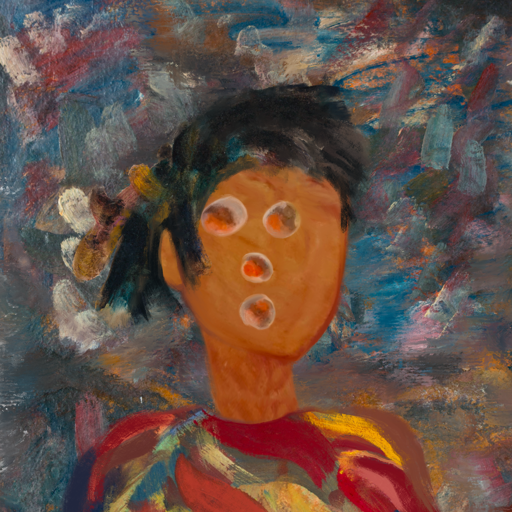
Background: Boggyland, Head And Neck Front: Pious_Lady, Face Front: Rupkatha, Bust: Mother_And_Son_Son, Hair Front: Pipe, Head Accessory: Blank, Second Necklace: Blank, Necklace: Blank, Baby: Blank